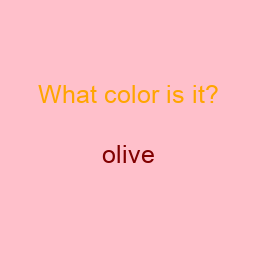
Color: maroon
Color name shown: olive
Background color: pink
Question text color: orange